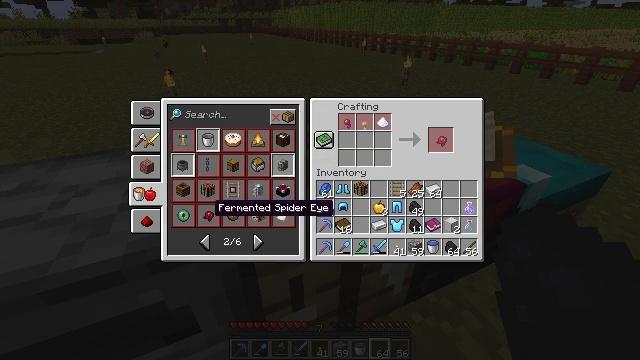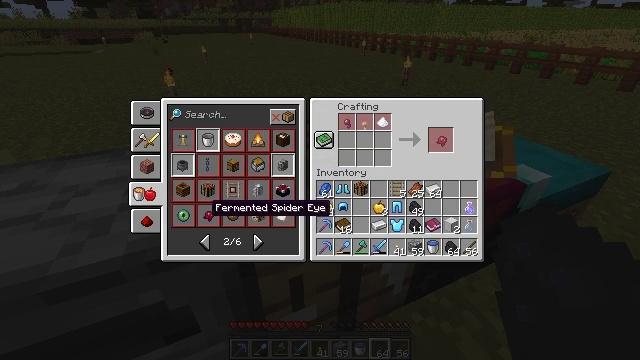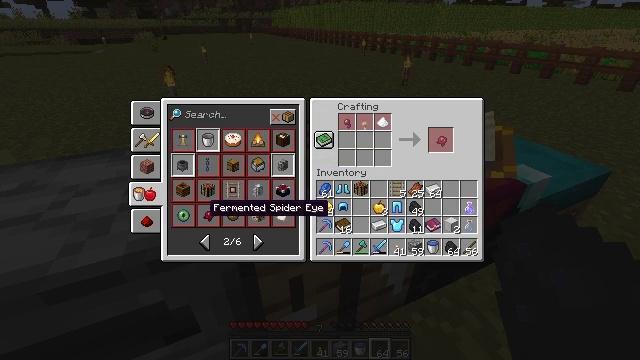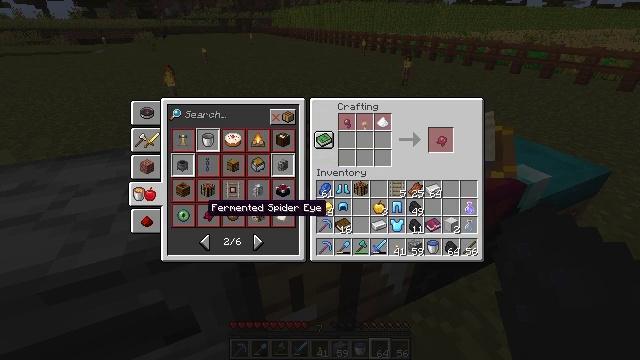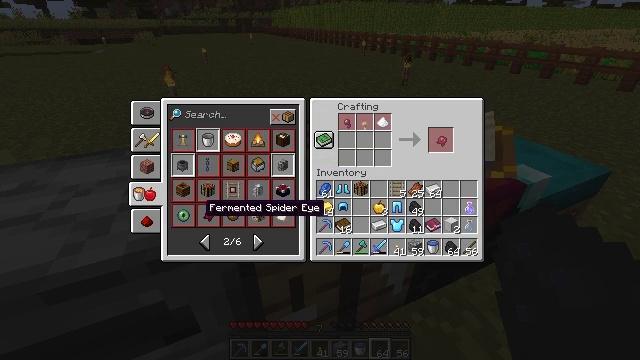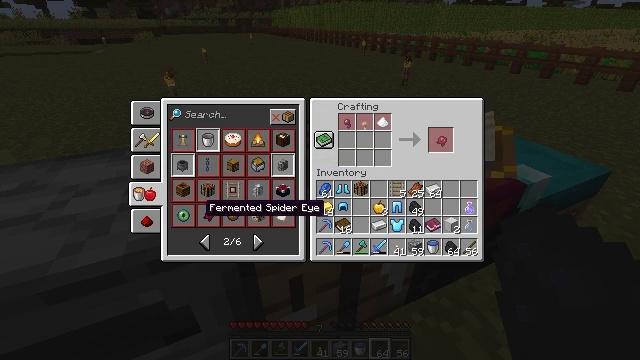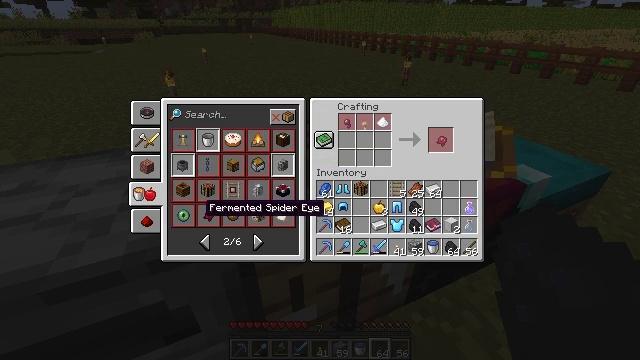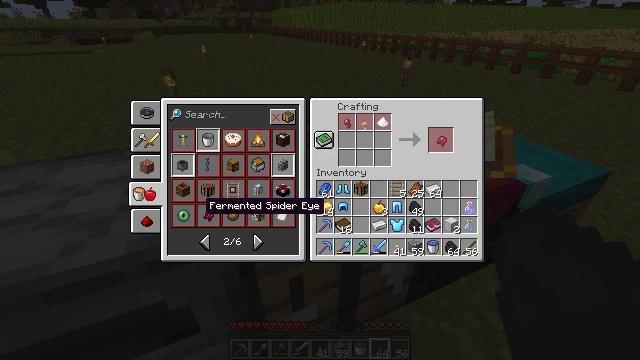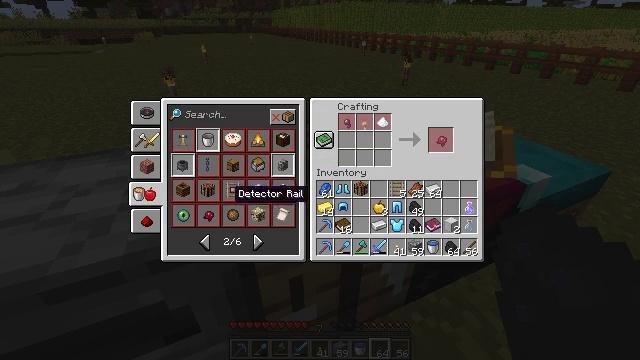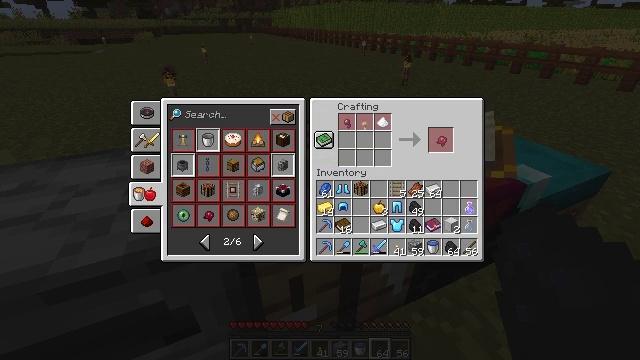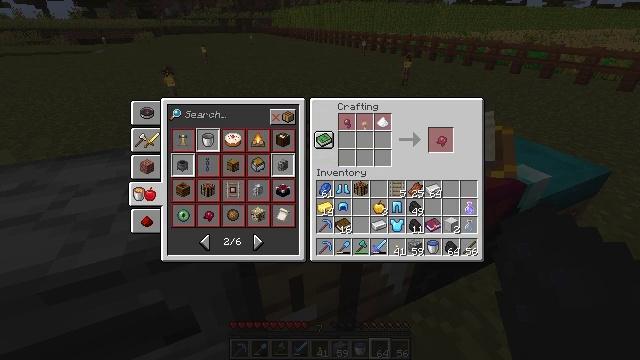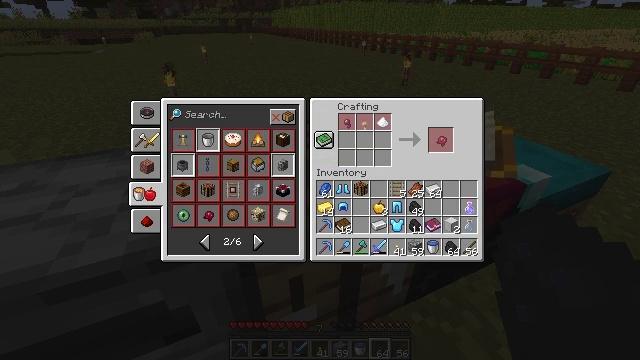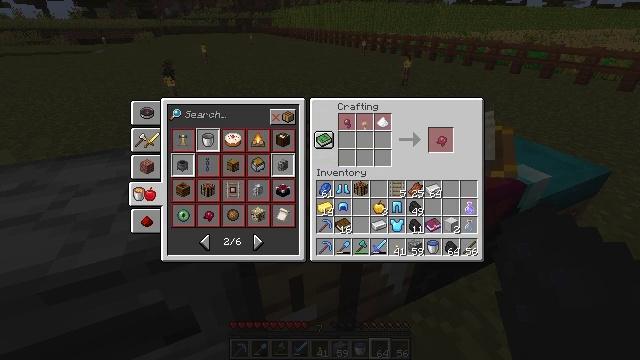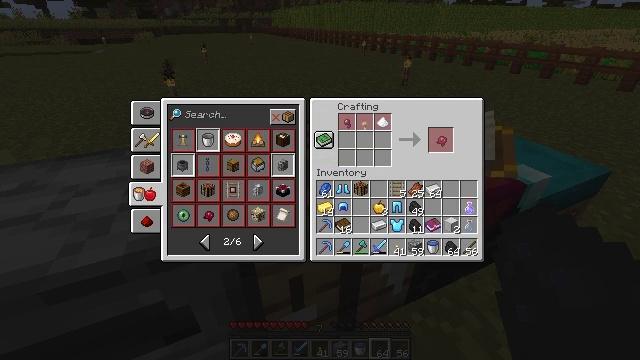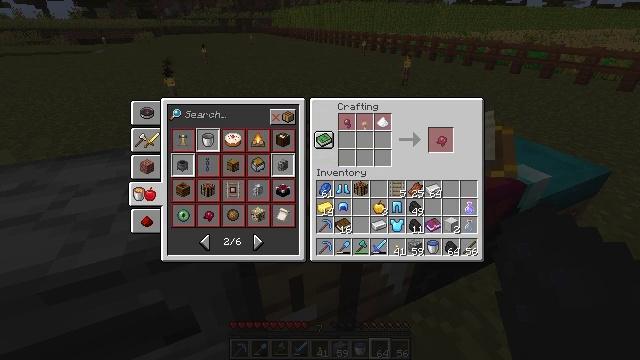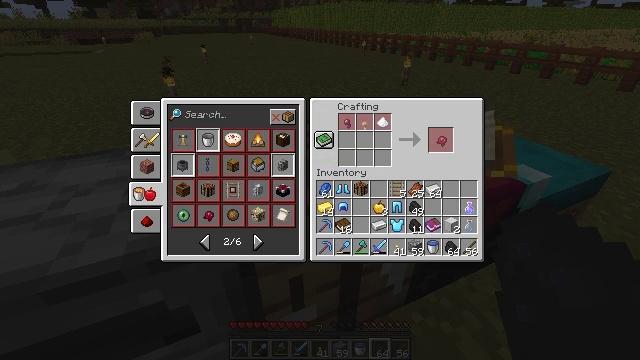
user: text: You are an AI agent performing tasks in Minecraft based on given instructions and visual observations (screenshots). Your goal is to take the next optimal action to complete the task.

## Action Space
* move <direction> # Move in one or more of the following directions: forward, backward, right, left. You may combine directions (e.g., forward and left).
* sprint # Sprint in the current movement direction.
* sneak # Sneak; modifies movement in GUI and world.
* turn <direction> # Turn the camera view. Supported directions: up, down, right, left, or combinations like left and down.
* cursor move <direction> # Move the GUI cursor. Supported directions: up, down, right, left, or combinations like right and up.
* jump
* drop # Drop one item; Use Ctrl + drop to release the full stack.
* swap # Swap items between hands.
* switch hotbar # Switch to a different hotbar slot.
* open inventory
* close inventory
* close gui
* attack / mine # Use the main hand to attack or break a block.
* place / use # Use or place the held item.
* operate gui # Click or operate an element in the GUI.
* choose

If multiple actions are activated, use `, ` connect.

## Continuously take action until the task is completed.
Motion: motion action
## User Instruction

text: Put spider eye, brown mushroom, and sugar in crafting grid to get a fermented spider eye.
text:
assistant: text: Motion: no_op
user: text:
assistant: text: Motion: no_op
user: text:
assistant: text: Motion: no_op
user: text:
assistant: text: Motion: no_op
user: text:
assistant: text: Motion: no_op
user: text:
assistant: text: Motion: no_op
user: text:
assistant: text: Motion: no_op
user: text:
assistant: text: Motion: cursor move right and up
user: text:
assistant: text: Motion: cursor move right and up
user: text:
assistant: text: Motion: cursor move right and up
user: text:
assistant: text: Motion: cursor move right and up
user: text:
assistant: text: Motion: no_op
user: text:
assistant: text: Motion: no_op
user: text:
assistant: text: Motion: no_op
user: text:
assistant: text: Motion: no_op
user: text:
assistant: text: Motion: no_op
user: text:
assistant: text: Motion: no_op
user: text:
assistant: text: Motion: no_op
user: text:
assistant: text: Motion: no_op
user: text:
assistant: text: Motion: no_op
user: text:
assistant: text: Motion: no_op
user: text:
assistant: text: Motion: no_op
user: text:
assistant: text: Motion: no_op
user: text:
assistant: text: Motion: no_op
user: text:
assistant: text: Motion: no_op
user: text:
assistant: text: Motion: no_op
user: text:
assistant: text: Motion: no_op
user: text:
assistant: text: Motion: no_op
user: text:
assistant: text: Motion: no_op
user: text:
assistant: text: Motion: no_op